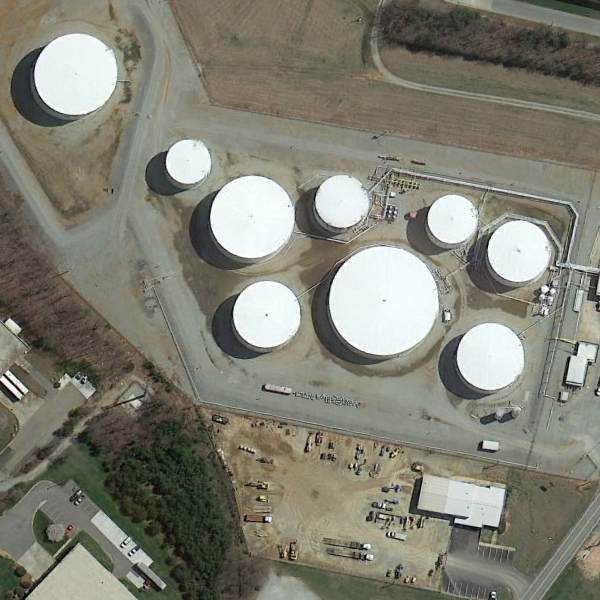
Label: StorageTanks